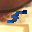
Label: 5